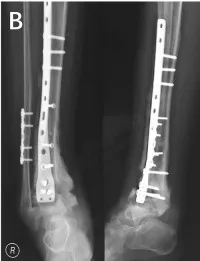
A 33-year-old woman underwent open reduction and internal fixation (A,B) following fractures of the right tibia and fibula caused by a fall.
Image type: radiology (x_ray)